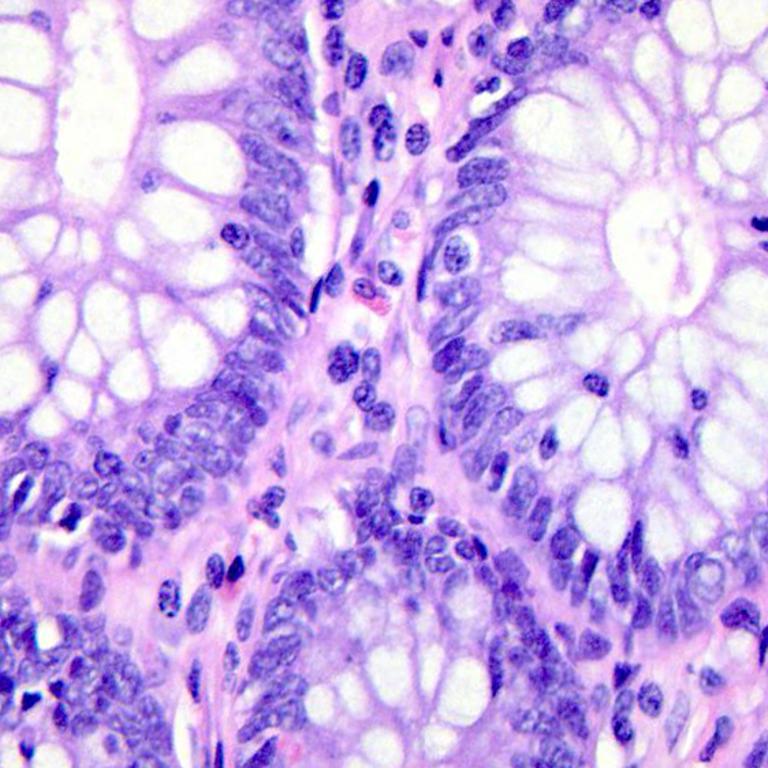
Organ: colon
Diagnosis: benign